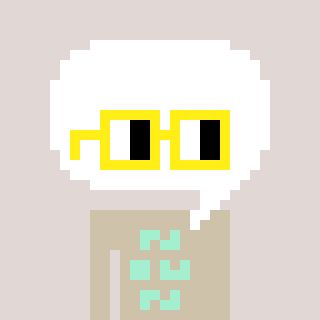
a pixel art character with square yellow glasses, a speech bubble-shaped head and a bege-colored body on a warm background